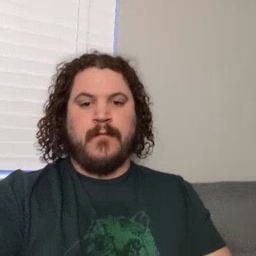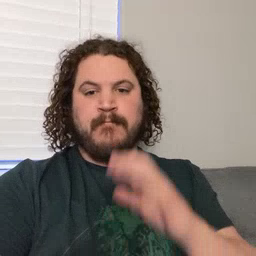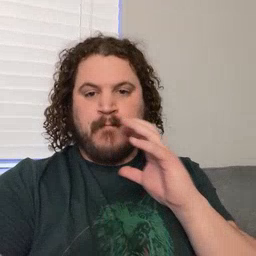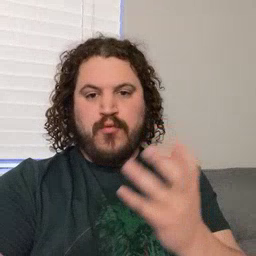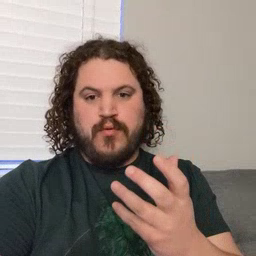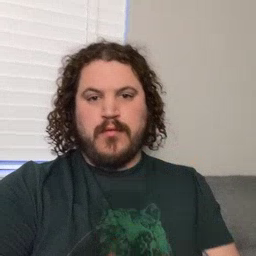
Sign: balloon